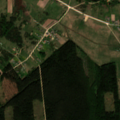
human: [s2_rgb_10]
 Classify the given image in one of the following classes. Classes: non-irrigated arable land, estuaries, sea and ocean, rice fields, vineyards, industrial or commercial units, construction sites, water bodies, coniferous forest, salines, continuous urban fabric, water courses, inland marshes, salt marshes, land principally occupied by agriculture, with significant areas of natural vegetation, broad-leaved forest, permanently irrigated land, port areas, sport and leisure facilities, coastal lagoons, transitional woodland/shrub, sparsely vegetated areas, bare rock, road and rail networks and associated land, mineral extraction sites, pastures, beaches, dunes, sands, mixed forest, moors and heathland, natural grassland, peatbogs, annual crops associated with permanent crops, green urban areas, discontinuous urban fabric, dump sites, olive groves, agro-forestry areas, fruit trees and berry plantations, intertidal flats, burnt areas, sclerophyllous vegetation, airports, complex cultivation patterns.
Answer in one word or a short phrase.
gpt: pastures, complex cultivation patterns, coniferous forest, mixed forest, transitional woodland/shrub